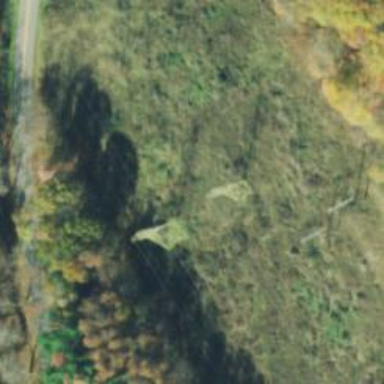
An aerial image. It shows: Lattice structure tower used for power transmission.